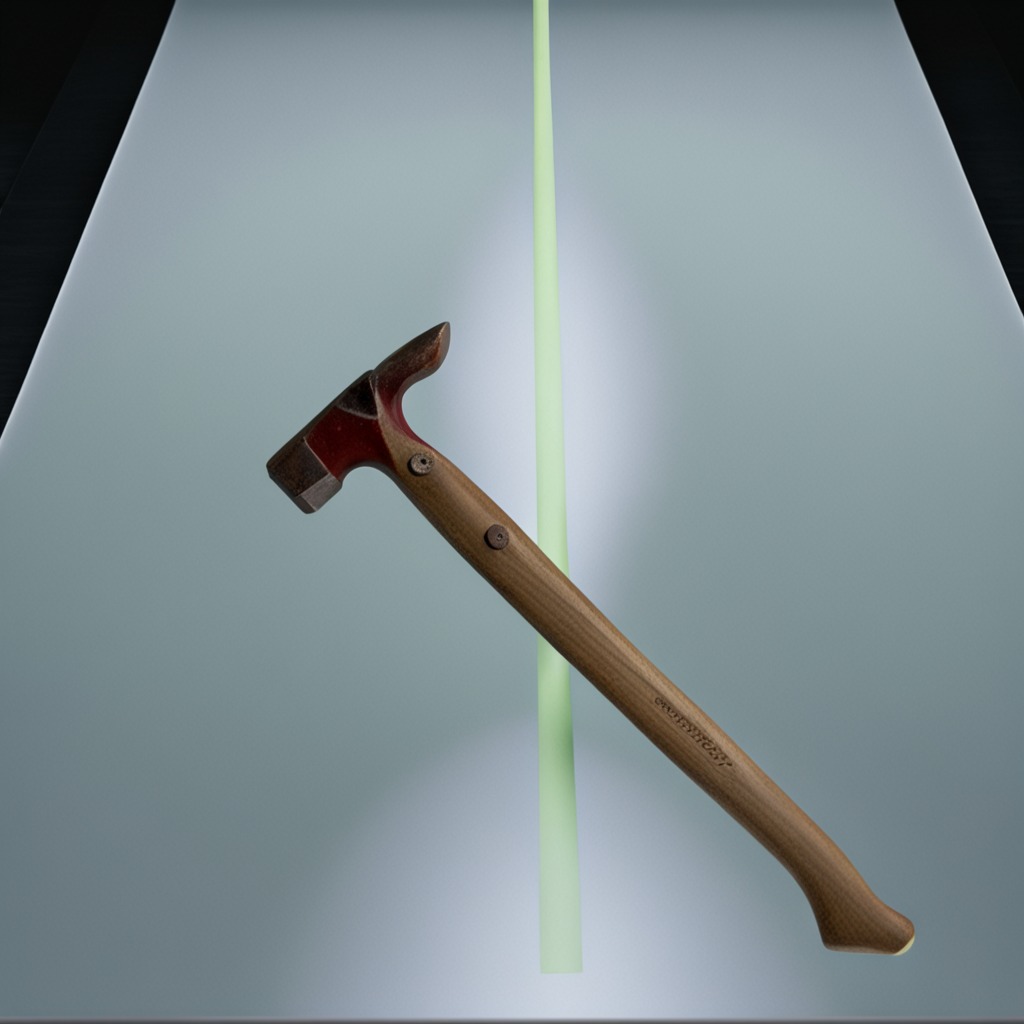
A hammer lies on a clean empty table in a railway signal maintenance room lit by harsh overhead fluorescents.